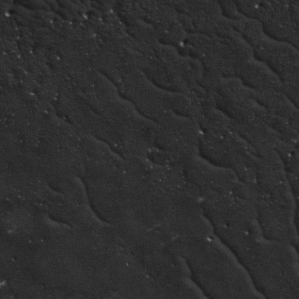
Label: non_frost